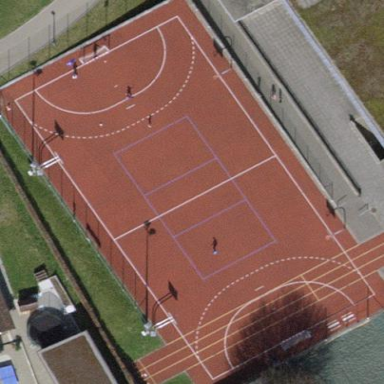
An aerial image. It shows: Tartan basketball court located on pitch designated for leisure land.